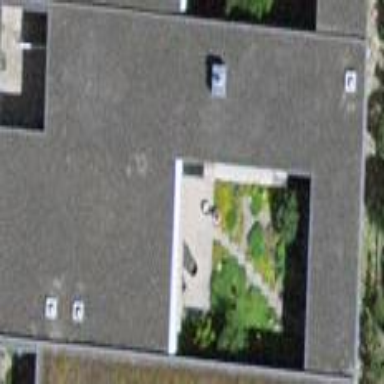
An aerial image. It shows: Building.